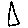
Label: triangle